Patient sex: M
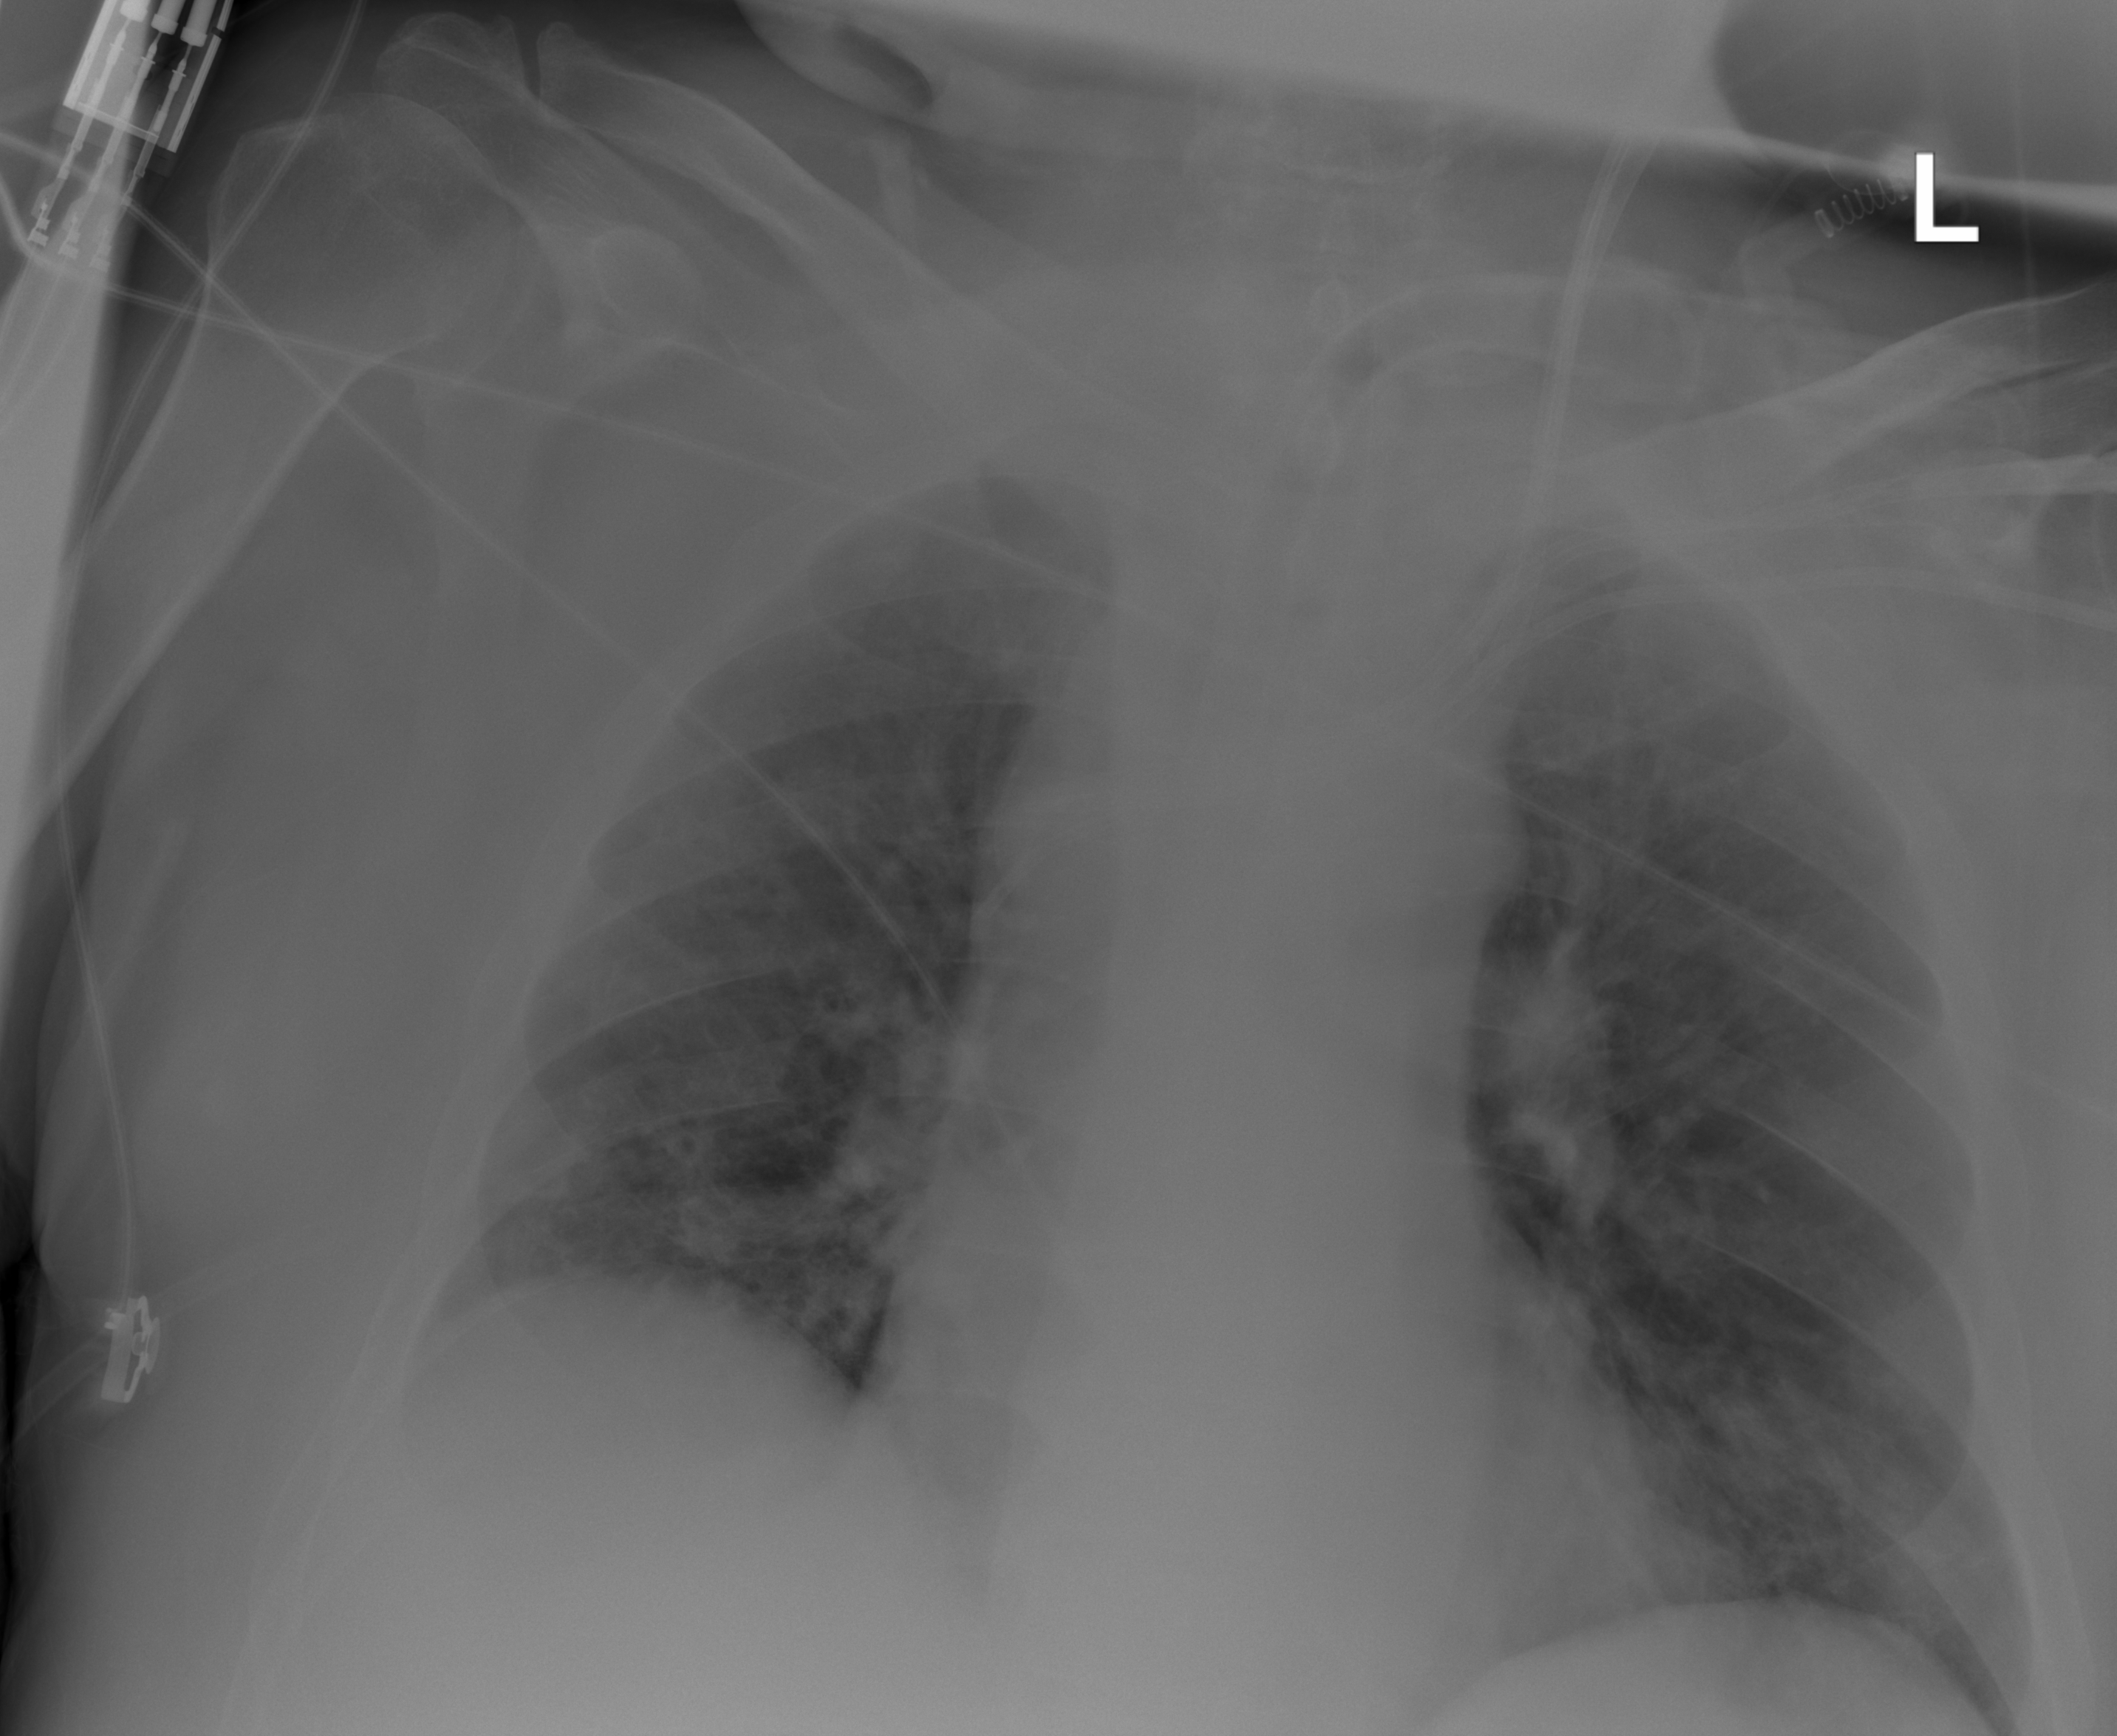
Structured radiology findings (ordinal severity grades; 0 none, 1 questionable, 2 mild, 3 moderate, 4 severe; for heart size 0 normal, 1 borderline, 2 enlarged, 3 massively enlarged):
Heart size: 0
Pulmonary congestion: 1
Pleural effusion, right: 0
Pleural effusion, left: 0
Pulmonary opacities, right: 2
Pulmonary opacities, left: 2
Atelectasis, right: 2
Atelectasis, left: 2